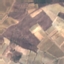
Label: PermanentCrop